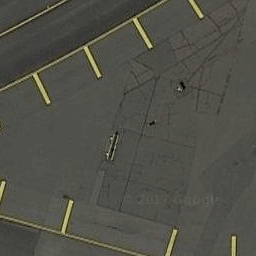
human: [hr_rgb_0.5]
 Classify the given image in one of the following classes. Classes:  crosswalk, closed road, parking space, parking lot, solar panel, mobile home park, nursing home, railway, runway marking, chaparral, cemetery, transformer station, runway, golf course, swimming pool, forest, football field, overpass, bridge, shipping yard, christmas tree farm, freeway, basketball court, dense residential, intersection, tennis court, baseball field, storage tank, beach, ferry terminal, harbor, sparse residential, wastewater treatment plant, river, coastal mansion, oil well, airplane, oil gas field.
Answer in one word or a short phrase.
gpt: runway marking